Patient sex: F
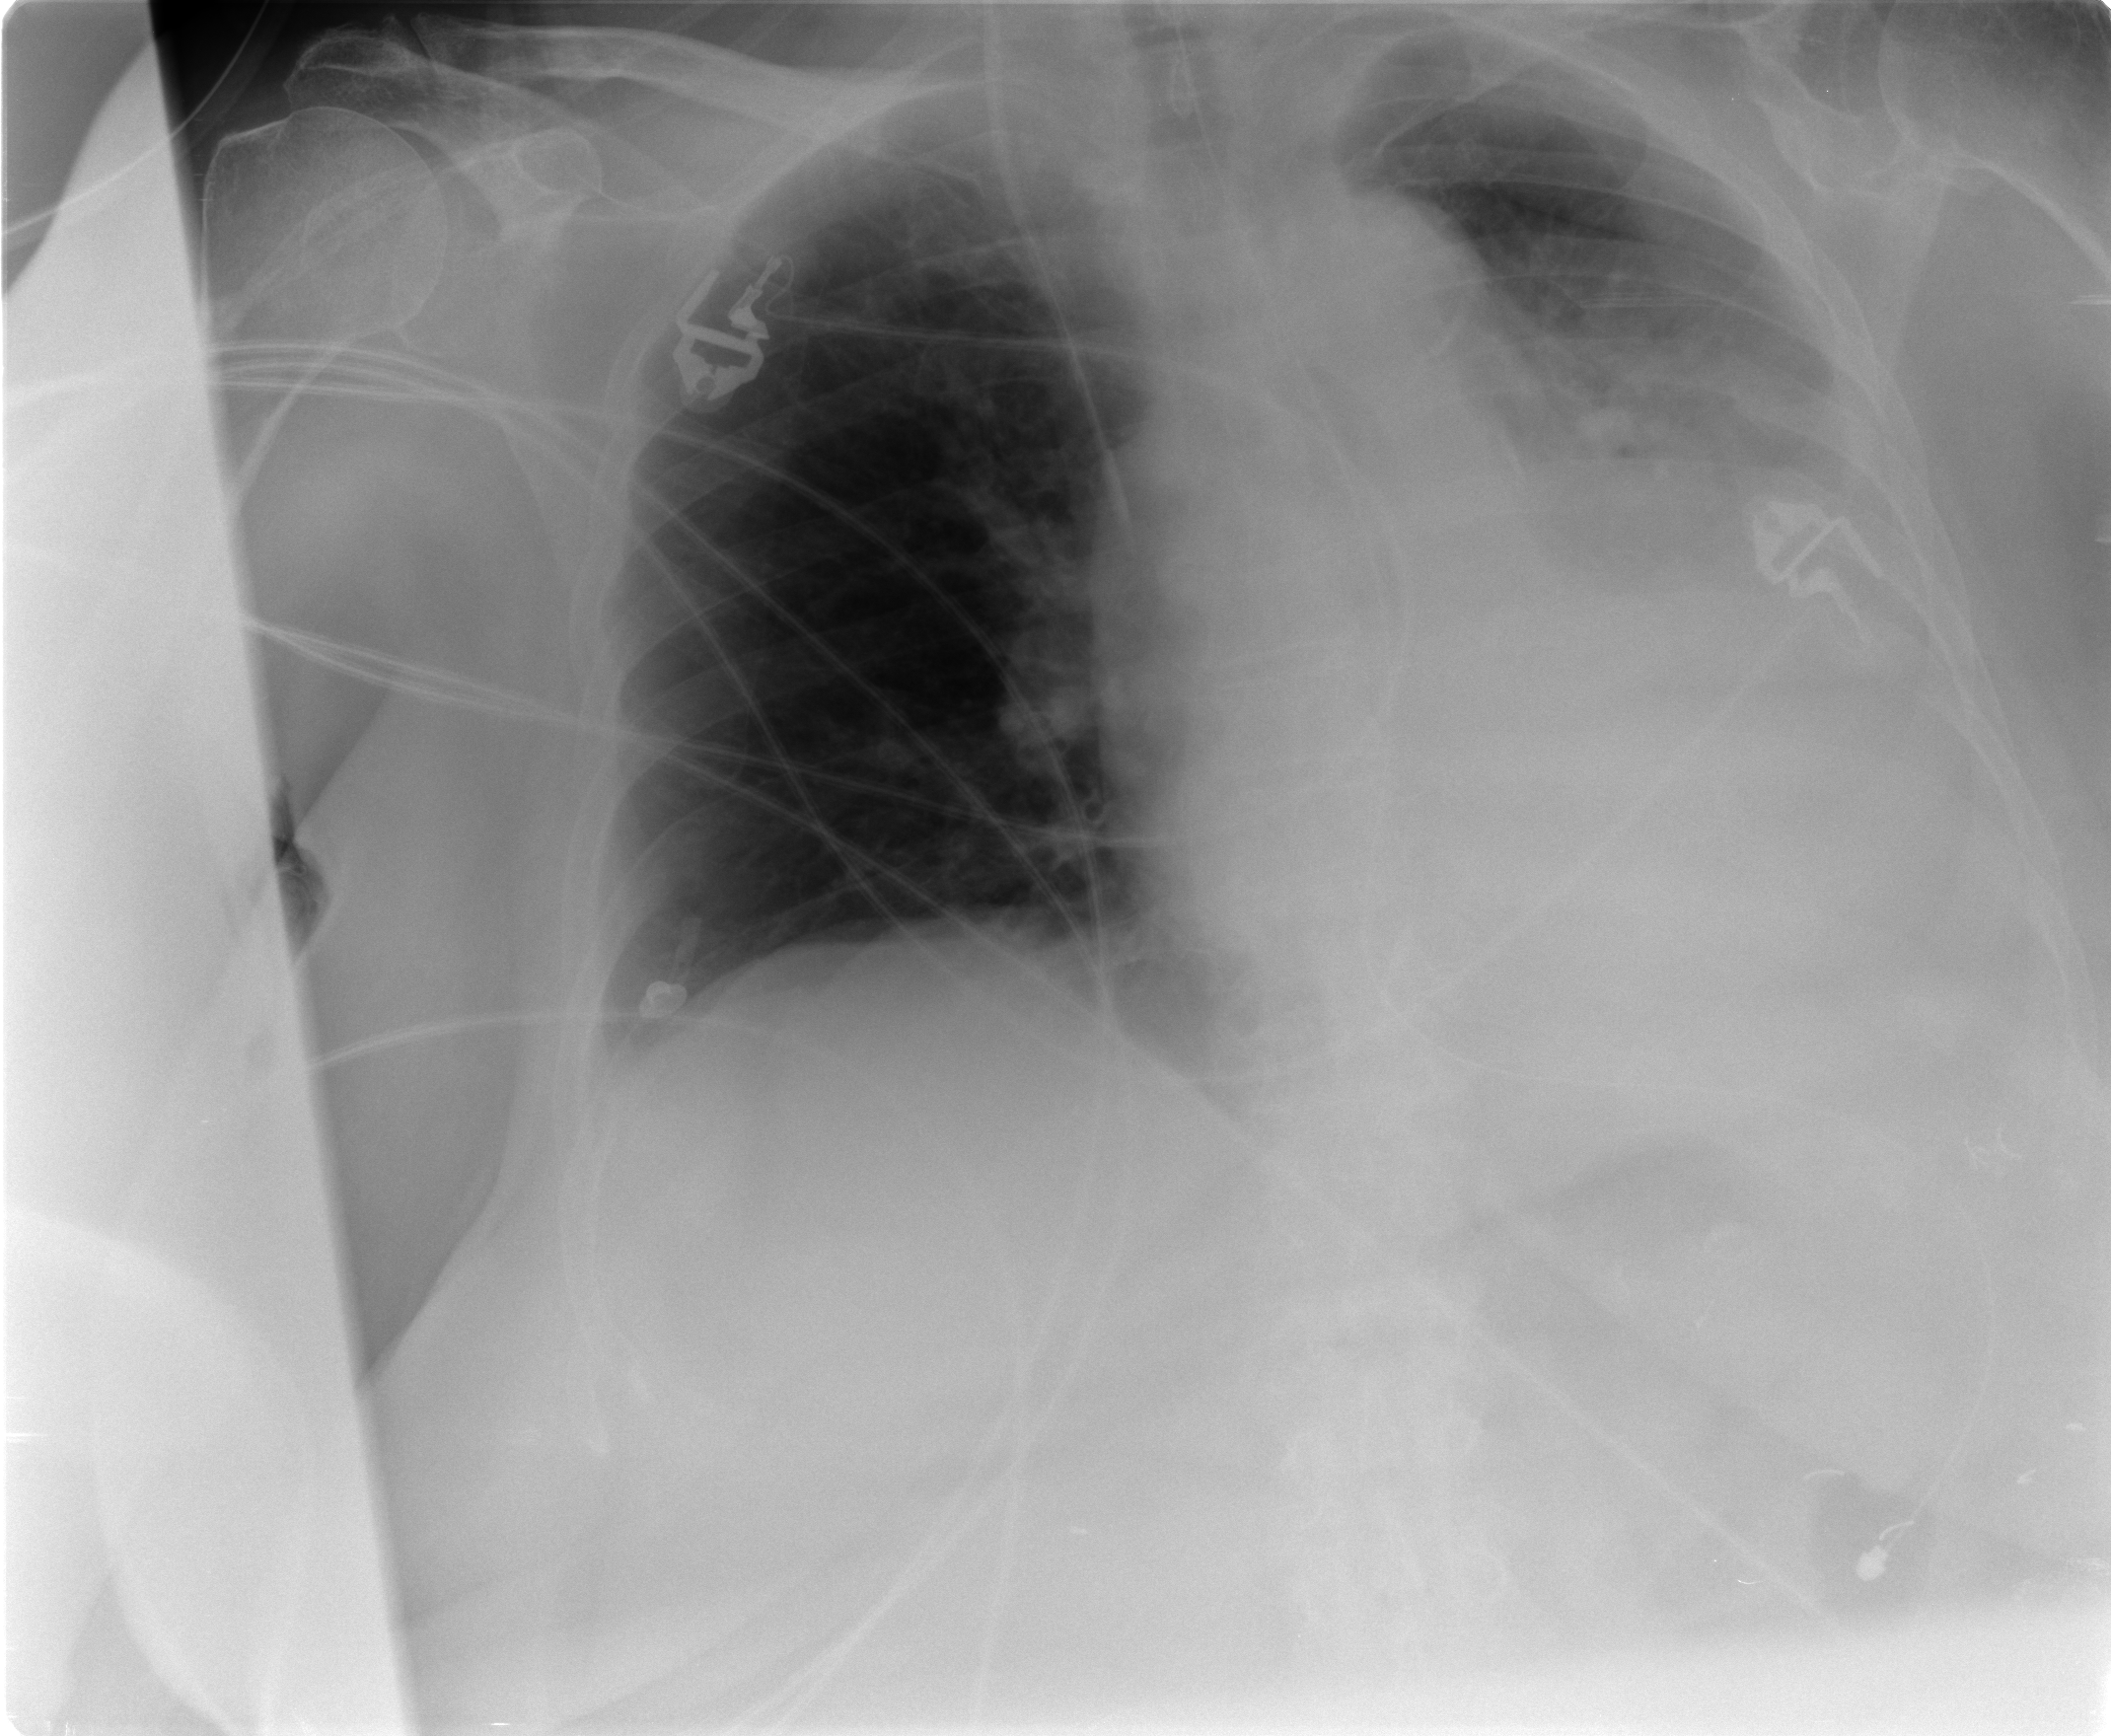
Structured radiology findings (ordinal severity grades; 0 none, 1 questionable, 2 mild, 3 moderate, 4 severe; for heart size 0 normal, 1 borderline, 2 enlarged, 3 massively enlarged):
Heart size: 2
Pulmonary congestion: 0
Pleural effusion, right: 0
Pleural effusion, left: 3
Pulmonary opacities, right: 0
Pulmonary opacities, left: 1
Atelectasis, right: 0
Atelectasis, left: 3